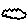
Label: cloud